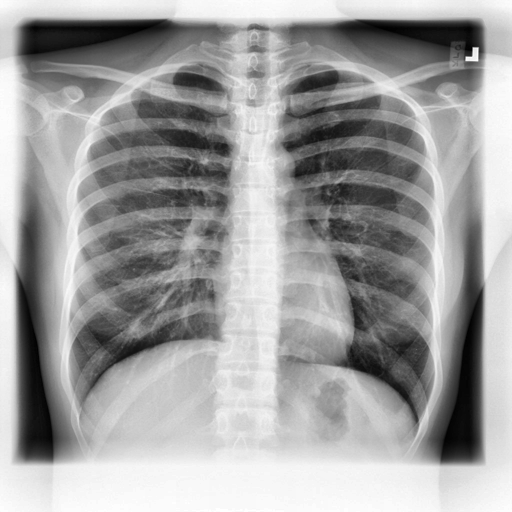
Finding: NORMAL